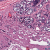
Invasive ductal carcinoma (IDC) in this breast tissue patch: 0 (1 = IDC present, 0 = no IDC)